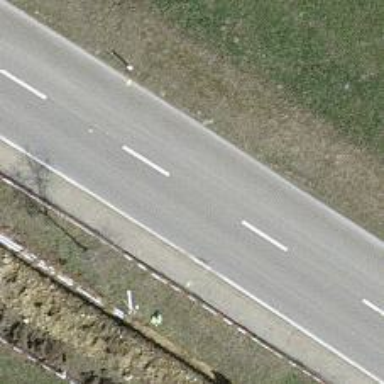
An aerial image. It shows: Secondary road with asphalt surface.